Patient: sex F, age 82
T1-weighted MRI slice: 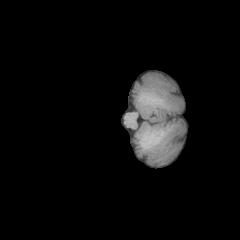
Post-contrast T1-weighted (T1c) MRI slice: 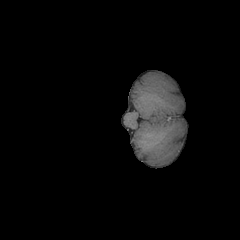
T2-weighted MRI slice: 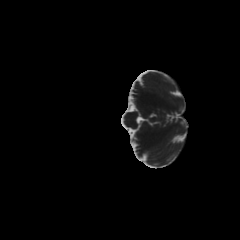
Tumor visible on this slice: no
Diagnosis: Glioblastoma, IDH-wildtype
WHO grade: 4